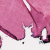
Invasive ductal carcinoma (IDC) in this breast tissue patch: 0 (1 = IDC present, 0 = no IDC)